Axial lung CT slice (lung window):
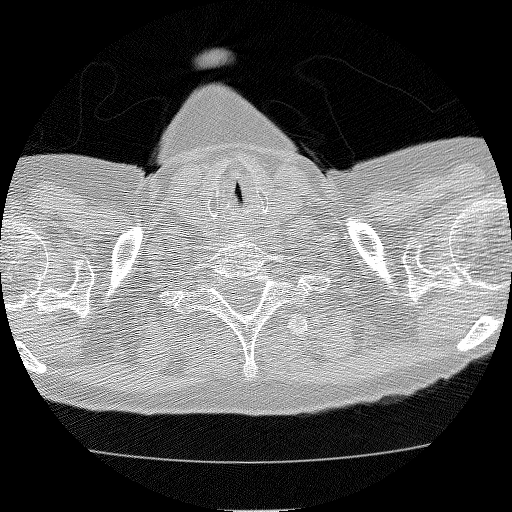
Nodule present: no